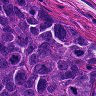
Metastatic tissue present: yes